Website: home-depot
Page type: payment
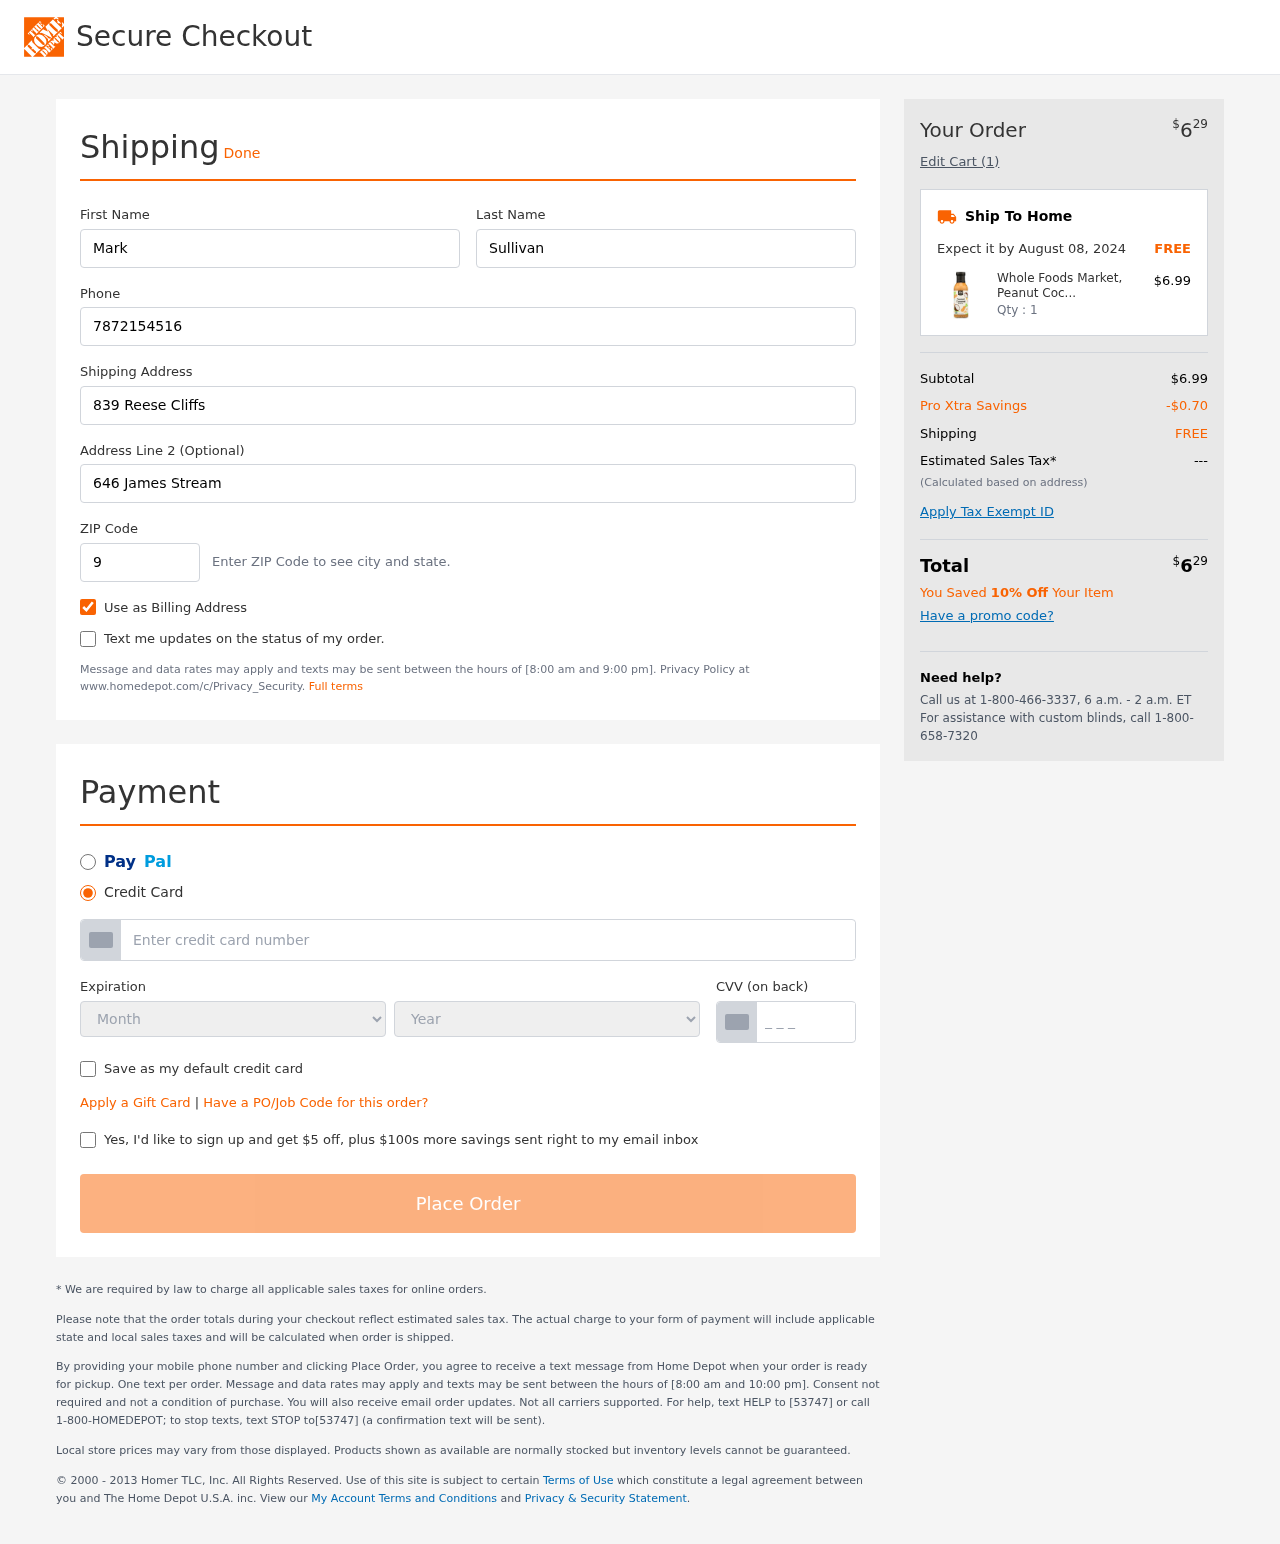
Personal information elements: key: PII_CARD_CVV
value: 590
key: PII_CARD_EXPIRY_MONTH
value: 06
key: PII_CARD_EXPIRY_YEAR
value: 29
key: PII_CARD_NUMBER
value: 2720 9238 9428 7786
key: PII_FIRSTNAME
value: Mark
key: PII_LASTNAME
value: Sullivan
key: PII_PHONE
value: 7872154516
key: PII_POSTCODE
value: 95427
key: PII_STREET
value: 839 Reese Cliffs
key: PII_STREET2
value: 646 James Stream
Product elements: key: PRODUCT1_NAME
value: Whole Foods Market, Peanut Coconut Sauce, 13.5 Ounce
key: PRODUCT1_PRICE
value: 6.99
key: PRODUCT1_QUANTITY
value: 1
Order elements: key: ORDER_TOTAL
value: $629
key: ORDER_NUM_ITEMS
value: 1
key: ORDER_DELIVERY_DATE
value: August 08, 2024
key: ORDER_SUBTOTAL
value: $6.99
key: ORDER_DISCOUNT
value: -$0.70
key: ORDER_SHIPPING_COST
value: FREE